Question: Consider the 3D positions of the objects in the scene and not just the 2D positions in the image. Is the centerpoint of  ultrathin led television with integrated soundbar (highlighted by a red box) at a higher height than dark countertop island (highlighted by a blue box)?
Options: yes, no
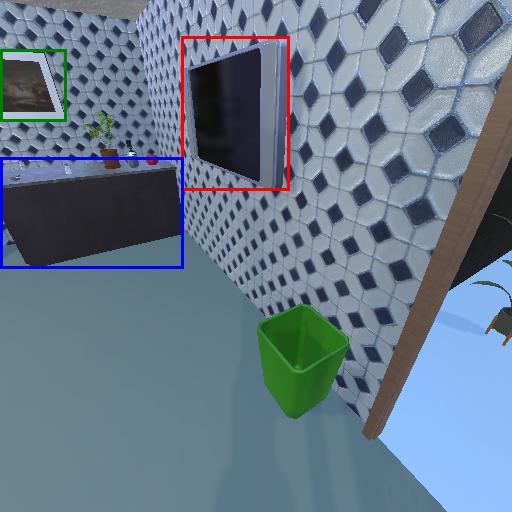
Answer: yes